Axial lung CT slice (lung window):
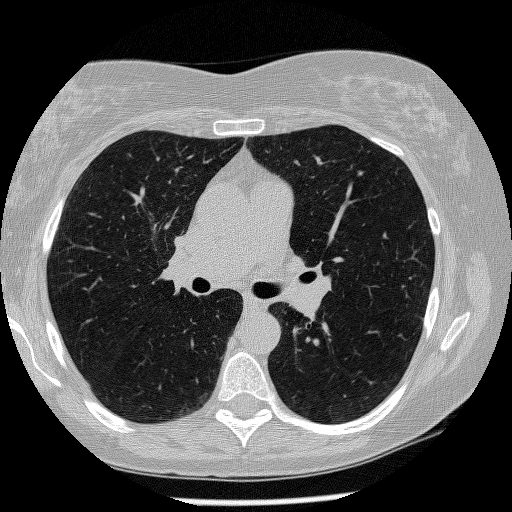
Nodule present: no